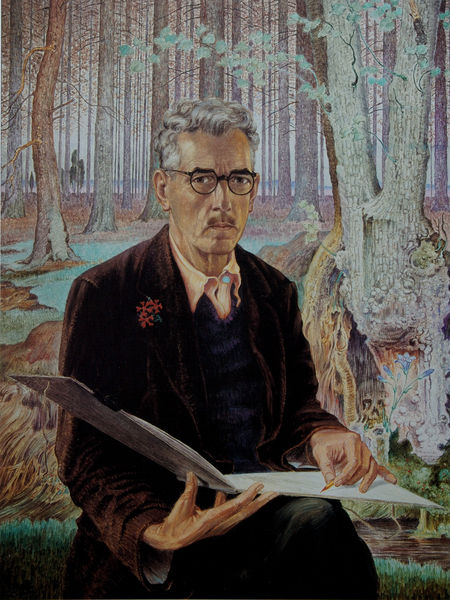
Titel: Selbstbildnis im Walde
Künstler: Albert König
Standort: Unterlüß
Institution: Albert-König-Museum
Schlagwörter: baum, dunkel, hand, mann, schatten, wasser, weiß, bäume, grün, landschaft, sitzen, äste, blume, braun, grau, haar, hell, hintergrund, holz, licht, mund, nase, orange, schwarz, skizze, türkis, blick, gras, rot, wiese, alt, anzug, hemd, schnurrbart, augen, halten, kragen, schädel, portrait, porträt, ast, natur, haare, sitzend, knopf, wald, schnurbart, ernst, brauen, lesen, maler, sakko, schnauzbart, selbstporträt, surreal, surrealismus, buch, wurzel, künstler, brille, selbstbildnis, bleistift, linkshänder, stift, selbstportrait, wurzeln, zeichnen, schreiben, tümpel, mappe, oberlippenbart, block, zeichner, lichtz, hll, graue haare, selbstbildniss, pollunder, pullunder, zeichnungsmappe